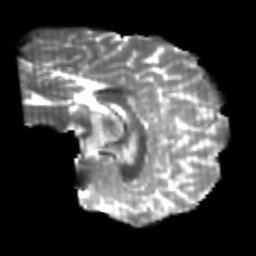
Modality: T2w
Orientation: sagittal
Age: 23
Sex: male
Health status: healthy
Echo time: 0.074 s